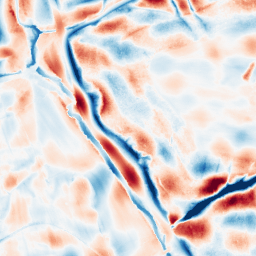
Category: wavelet
Decomposition family: wavelet_dwt
Decomposition parameters: wavelet: db8
level: 5
Upsampling method: bicubic_16x
Upsampling parameters: scale: 16
Upsampling scale: 16